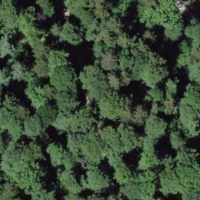
EUNIS habitat code: 44
Species observed at this site:
Fraxinus excelsior